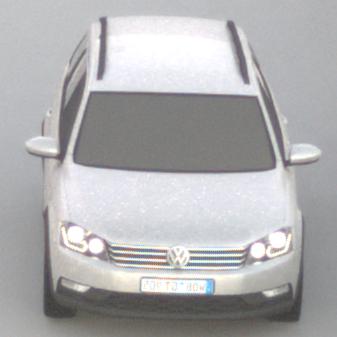
Make: VW
Model: Passat Alltrack 1.8 TSI
Detailed model: Passat (B7) Alltrack
Model produced from: 2012/03
Model produced until: 2013/06
Doors: 5
Color: white
Road condition: dry road
Daytime: sunrise or sunset
Contrast: low contrast